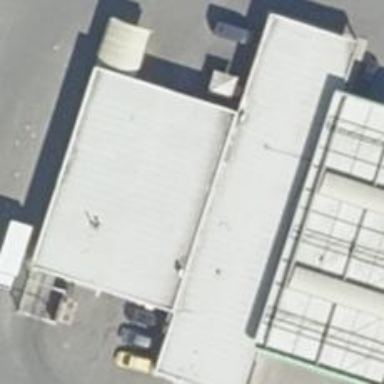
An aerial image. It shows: Fuel station.